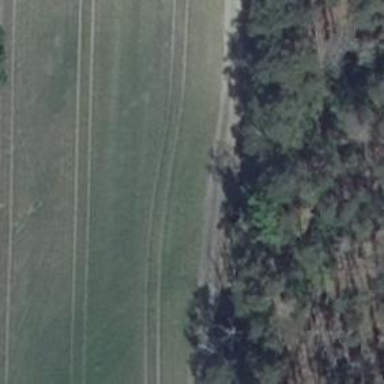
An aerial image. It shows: Hunting stand.